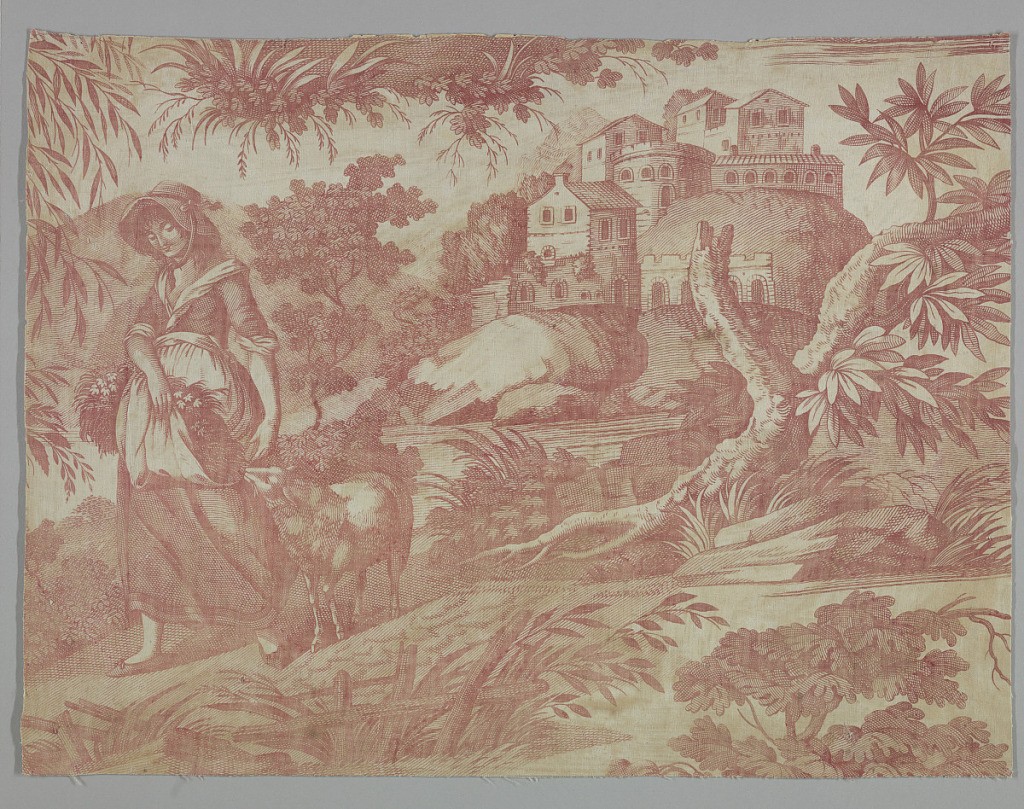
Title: Fragment
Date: ca. 1825
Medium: cotton Technique: printed on plain weave
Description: Fragment shows a pastoral scene of a girl with a lamb, trees and a castle on a hill. In red on white ground.